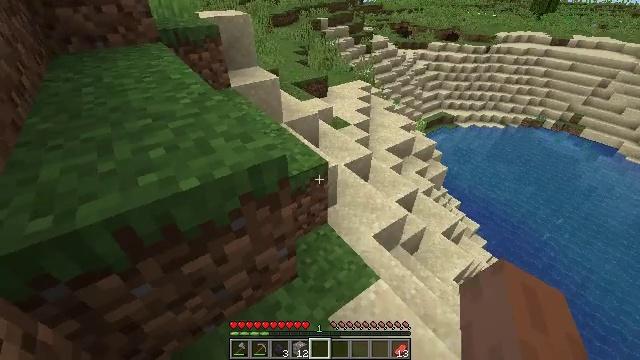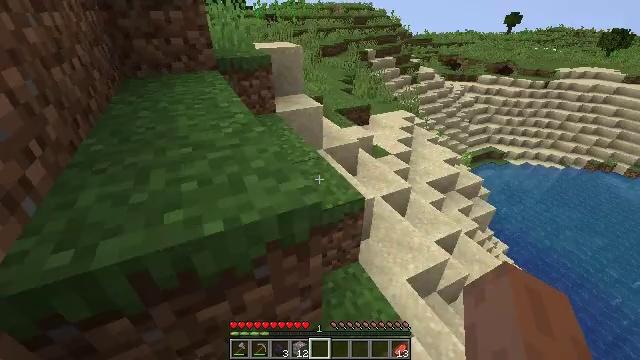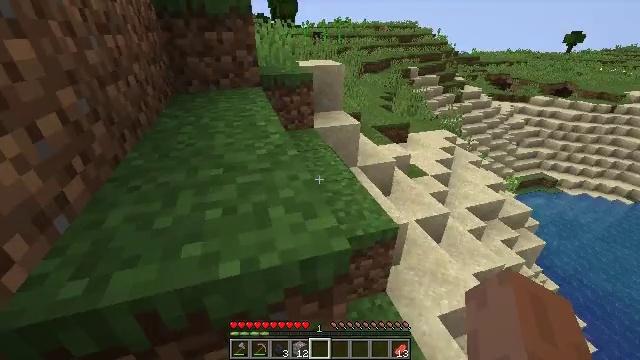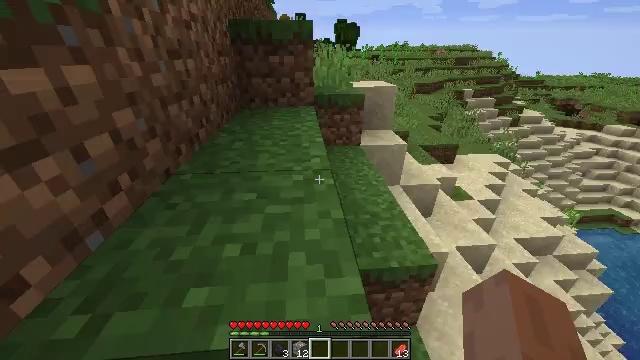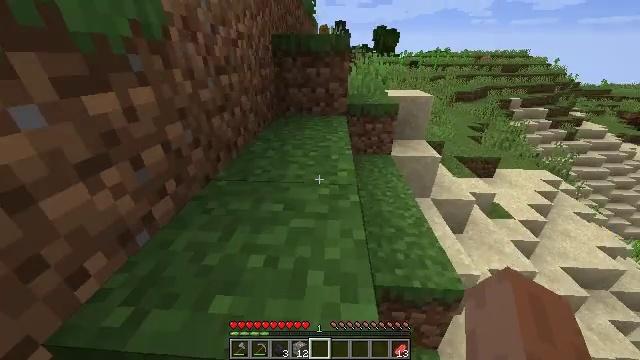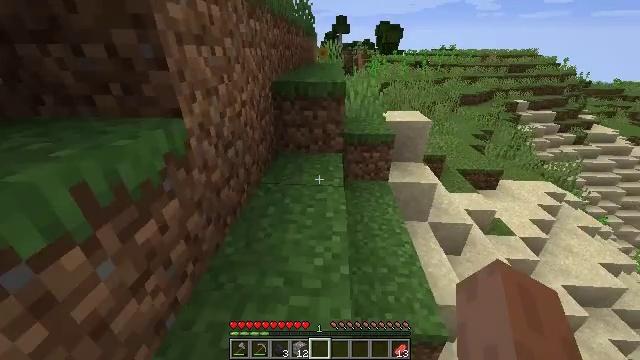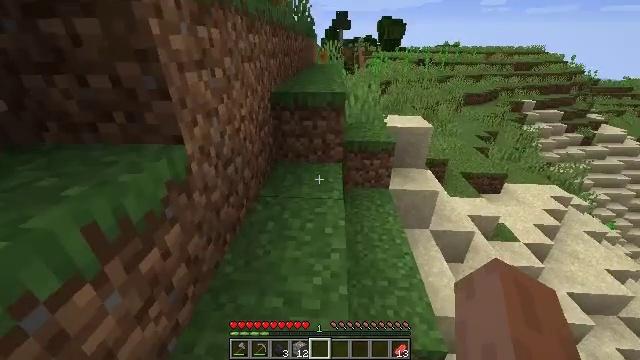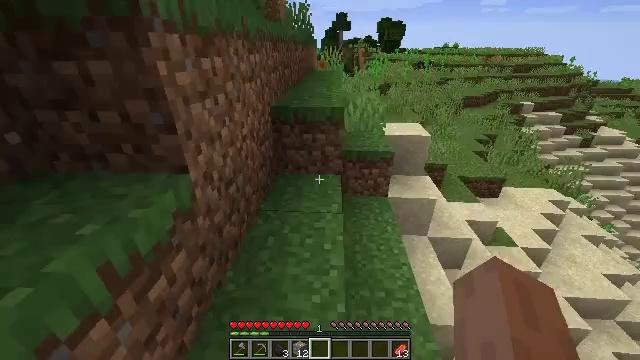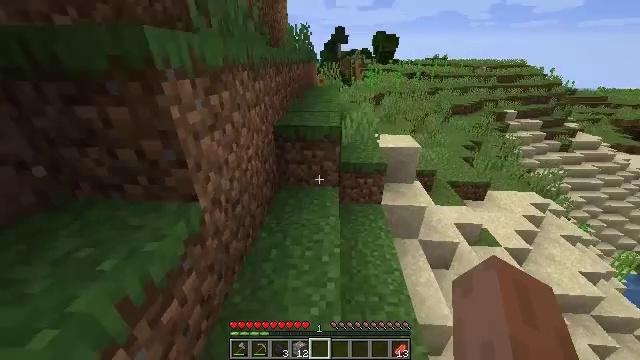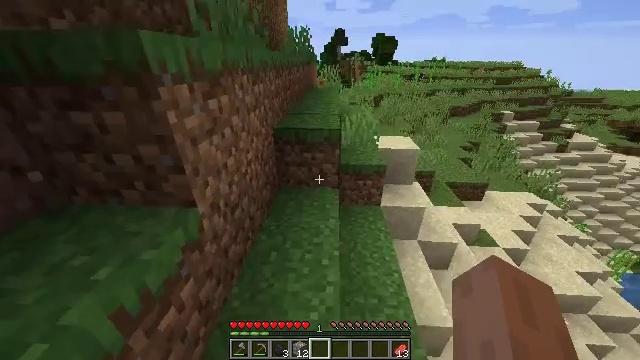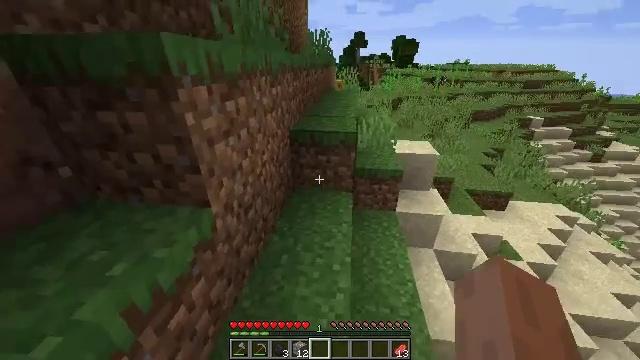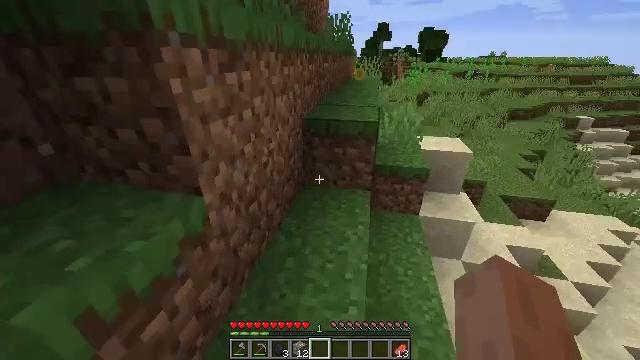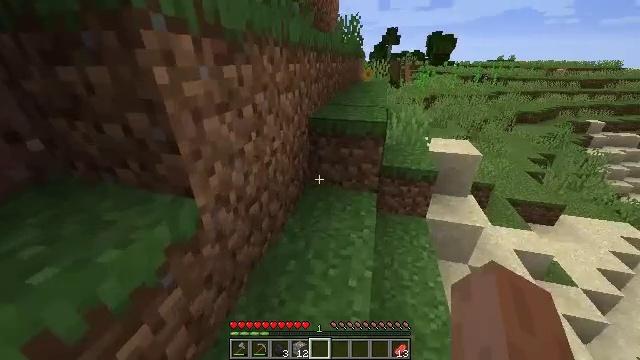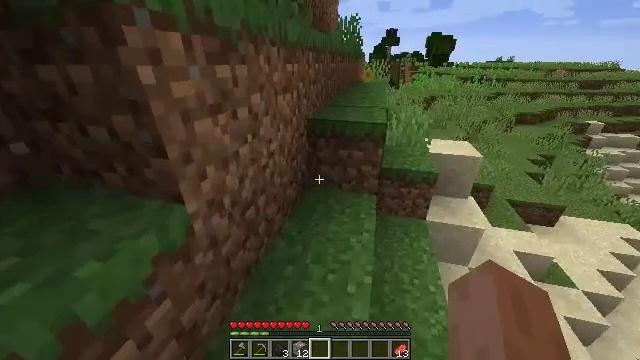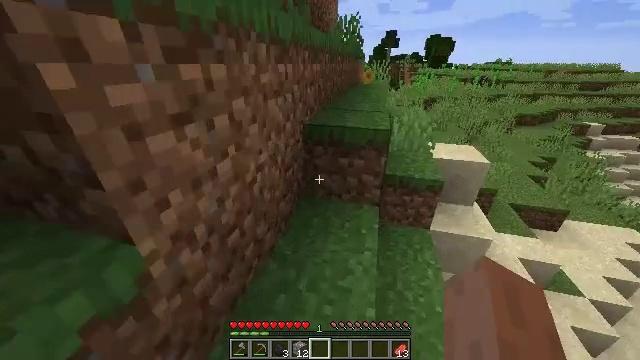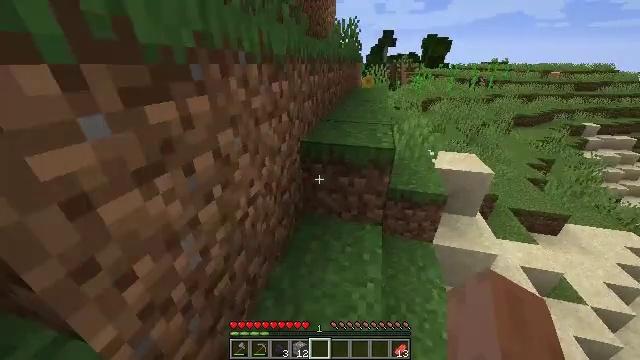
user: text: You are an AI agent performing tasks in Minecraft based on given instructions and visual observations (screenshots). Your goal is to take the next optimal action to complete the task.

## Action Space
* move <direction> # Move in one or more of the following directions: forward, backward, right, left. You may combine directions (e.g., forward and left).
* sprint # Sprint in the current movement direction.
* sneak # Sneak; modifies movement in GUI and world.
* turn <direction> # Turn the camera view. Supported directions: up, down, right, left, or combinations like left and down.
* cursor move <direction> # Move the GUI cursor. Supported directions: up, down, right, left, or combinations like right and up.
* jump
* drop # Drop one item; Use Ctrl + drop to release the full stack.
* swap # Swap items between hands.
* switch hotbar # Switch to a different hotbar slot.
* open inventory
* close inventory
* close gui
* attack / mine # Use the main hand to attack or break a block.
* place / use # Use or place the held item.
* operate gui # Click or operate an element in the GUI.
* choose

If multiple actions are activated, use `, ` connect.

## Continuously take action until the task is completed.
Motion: motion action
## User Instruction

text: Drop a sunflower.
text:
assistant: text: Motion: move forward, sprint, turn left and up, close inventory
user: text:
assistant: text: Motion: move forward, sprint, turn left and up, close inventory
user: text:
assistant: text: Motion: move forward, sprint, turn left and up
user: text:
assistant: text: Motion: move forward, sprint, turn left, jump
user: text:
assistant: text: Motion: move forward, sprint, jump
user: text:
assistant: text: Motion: move forward, sprint, jump
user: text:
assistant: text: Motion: move forward, sprint, jump
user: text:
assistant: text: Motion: move forward, sprint, jump
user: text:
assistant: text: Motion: move forward, sprint, jump
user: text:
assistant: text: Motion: move forward, sprint, turn left
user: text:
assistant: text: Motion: move forward, sprint, turn left
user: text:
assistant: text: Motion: move forward, sprint, turn left
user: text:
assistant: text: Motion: move forward, sprint
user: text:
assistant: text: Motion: move forward, sprint
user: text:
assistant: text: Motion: move forward, sprint, jump
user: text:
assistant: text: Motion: move forward, sprint, turn right, jump
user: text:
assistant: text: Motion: move forward, sprint, turn right, jump
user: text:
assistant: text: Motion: move forward, sprint, turn right, jump
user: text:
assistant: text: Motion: move forward, sprint, turn right, jump
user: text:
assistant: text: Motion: move forward, sprint, turn right, jump
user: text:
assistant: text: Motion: move forward, sprint, jump
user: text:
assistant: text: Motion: move forward, sprint, jump
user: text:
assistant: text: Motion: move forward, sprint, jump
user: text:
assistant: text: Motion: move forward, sprint, jump
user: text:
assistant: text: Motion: move forward, sprint, jump
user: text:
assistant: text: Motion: move forward, sprint, jump
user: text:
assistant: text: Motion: move forward, sprint, jump
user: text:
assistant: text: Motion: move forward, sprint, jump
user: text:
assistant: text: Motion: move forward, sprint, jump
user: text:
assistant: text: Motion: move forward, sprint, jump